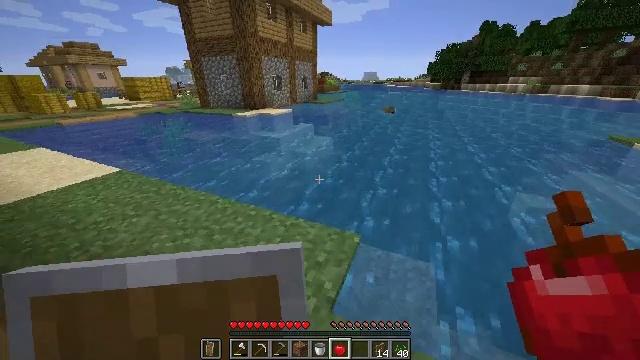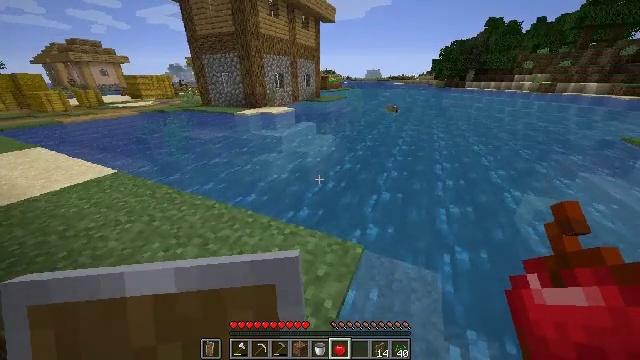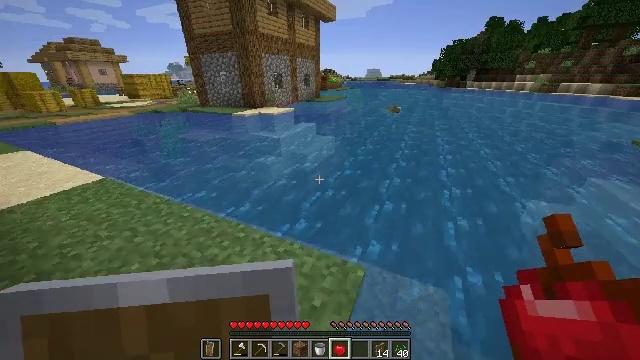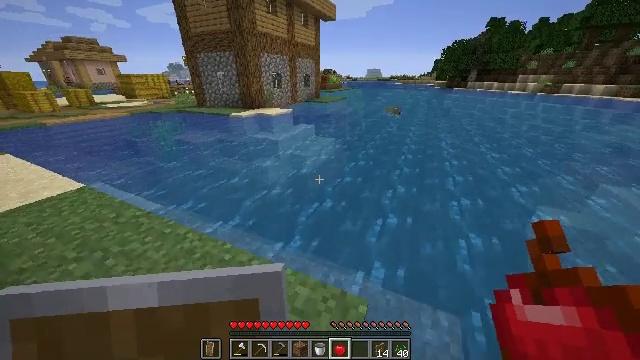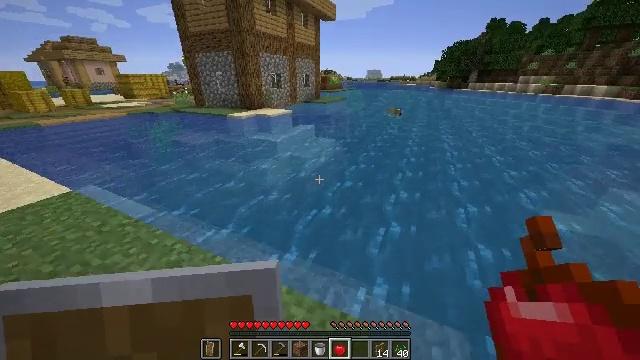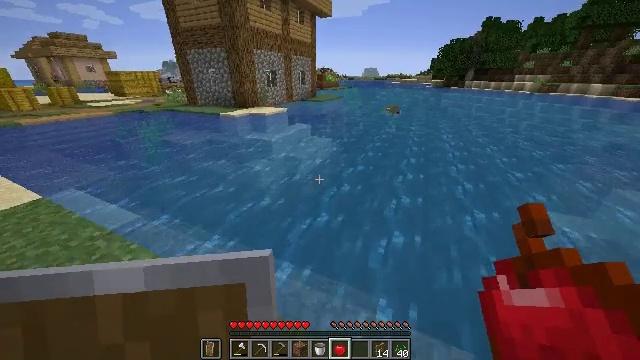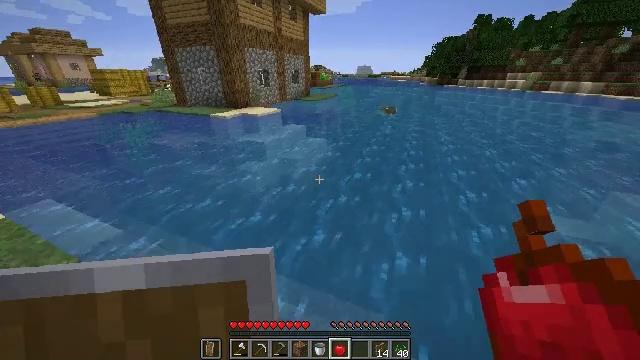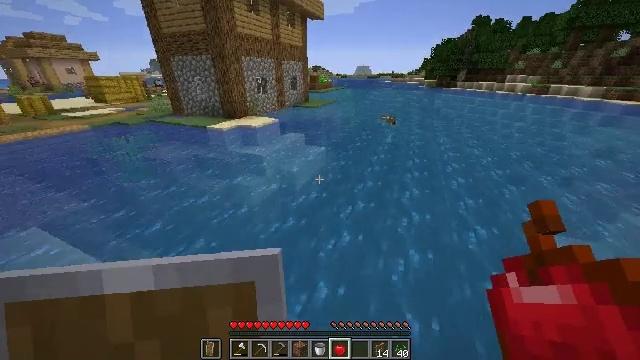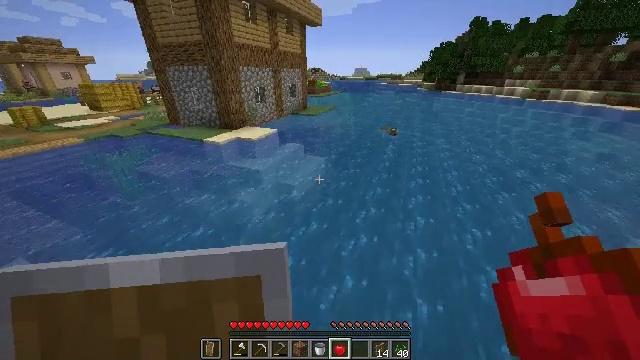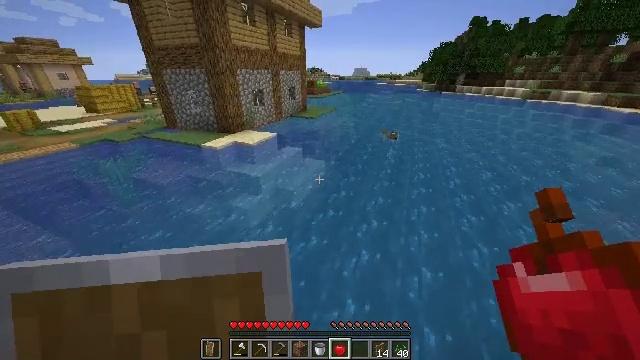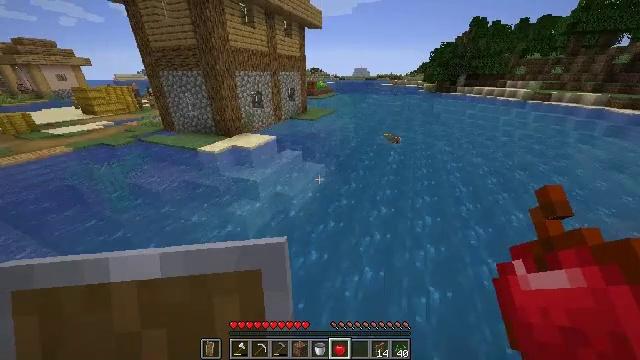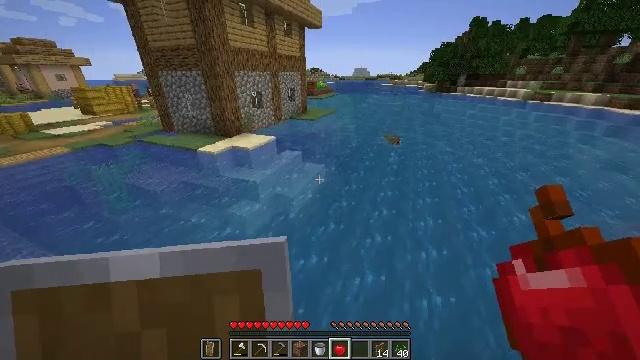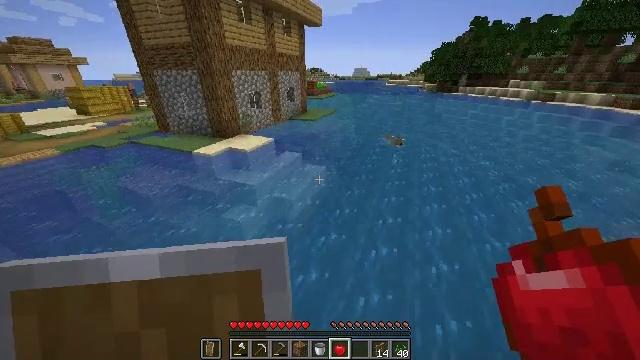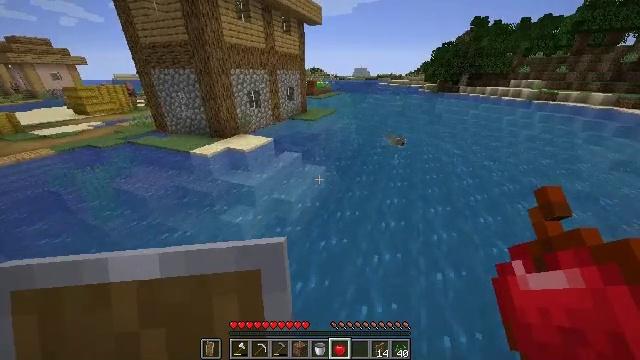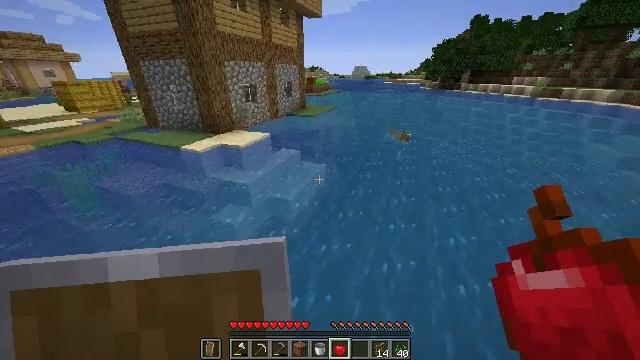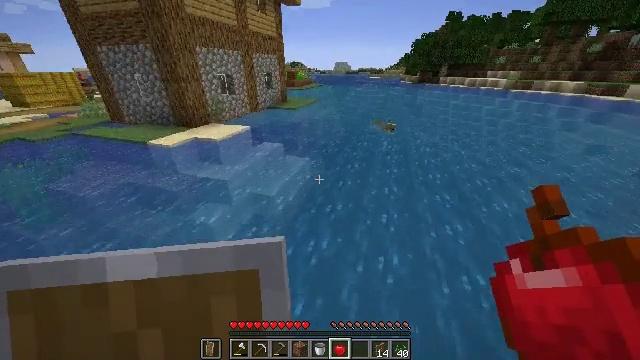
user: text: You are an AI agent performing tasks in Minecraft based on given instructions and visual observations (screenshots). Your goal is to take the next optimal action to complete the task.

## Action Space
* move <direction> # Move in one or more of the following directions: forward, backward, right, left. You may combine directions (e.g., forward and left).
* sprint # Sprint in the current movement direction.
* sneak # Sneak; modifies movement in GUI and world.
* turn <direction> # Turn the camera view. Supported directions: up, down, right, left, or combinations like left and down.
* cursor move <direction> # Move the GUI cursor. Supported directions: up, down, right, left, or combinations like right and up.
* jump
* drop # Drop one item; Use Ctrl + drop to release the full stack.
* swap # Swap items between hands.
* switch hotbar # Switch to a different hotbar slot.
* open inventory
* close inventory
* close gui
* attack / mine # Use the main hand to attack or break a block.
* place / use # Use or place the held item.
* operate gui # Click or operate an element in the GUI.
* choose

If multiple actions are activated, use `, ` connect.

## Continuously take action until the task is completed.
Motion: motion action
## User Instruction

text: Harvest wheat from the field.
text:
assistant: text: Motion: move forward, sprint
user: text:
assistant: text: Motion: move forward, sprint
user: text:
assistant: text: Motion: move forward, sprint
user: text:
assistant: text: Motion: move forward, sprint
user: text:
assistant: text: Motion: move forward, sprint
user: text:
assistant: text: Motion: move forward, sprint, turn right, jump
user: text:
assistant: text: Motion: move forward, sprint, jump
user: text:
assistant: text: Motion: move forward, sprint, jump
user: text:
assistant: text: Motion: move forward, sprint, jump
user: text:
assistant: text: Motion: move forward, sprint, jump
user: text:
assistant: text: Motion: move forward, sprint, jump
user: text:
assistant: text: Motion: move forward, sprint, jump
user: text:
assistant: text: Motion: move forward, sprint, jump
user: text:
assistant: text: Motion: move forward, sprint, jump
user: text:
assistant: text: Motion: move forward, sprint, turn right, jump
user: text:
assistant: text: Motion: move forward, sprint, turn right
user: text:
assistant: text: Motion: move forward, sprint, turn right
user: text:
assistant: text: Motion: move forward, sprint, turn right and up
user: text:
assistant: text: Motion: move forward, sprint, turn right and up
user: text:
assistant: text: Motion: move forward, sprint
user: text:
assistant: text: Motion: move forward, sprint
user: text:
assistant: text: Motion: move forward, sprint, turn up
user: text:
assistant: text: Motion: move forward, sprint
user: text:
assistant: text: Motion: move forward, sprint, turn up
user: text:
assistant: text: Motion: move forward, sprint, turn up
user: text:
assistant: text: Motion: move forward, sprint, turn up
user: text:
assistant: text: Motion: move forward, sprint, turn up
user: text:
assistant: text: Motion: move forward, sprint, turn up
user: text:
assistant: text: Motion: move forward, sprint, turn up
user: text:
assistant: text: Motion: move forward, sprint, turn up